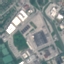
Land use / land cover: Industrial